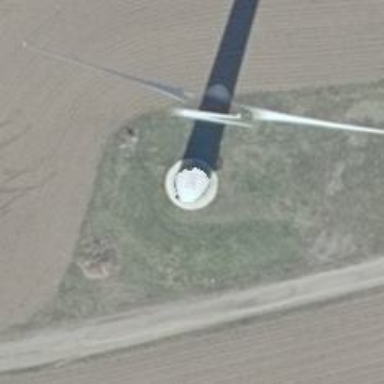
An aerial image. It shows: Wind generator using wind turbines of horizontal axis.